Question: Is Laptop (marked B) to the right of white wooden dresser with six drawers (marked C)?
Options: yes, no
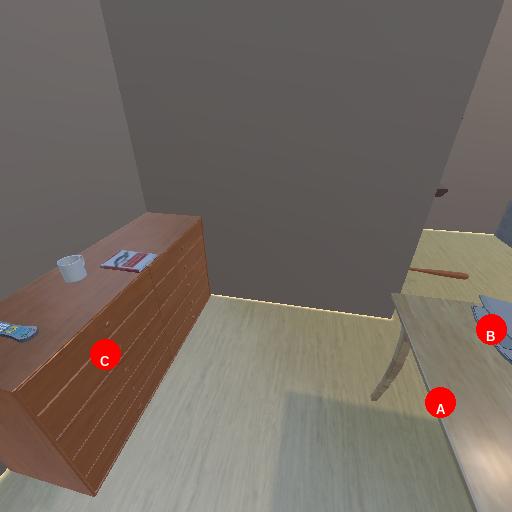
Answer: yes